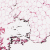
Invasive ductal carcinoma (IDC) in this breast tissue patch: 0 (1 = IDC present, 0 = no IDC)